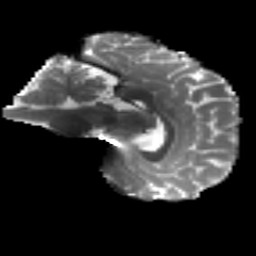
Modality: T2w
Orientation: sagittal
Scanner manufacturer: siemens
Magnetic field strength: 3 T
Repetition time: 4.16 s
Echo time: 0.0806 s